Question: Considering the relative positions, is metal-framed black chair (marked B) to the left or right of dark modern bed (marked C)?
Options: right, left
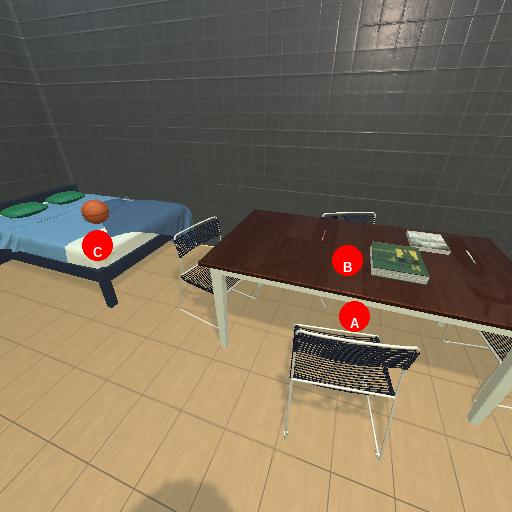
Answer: right